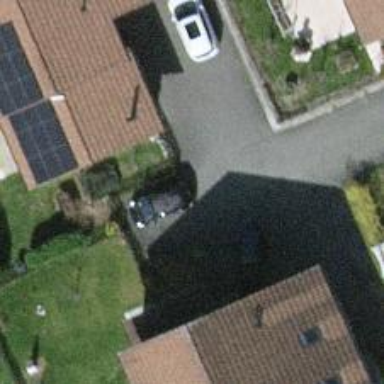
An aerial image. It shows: Residential road with concrete surface.